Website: home-depot
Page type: billing-address
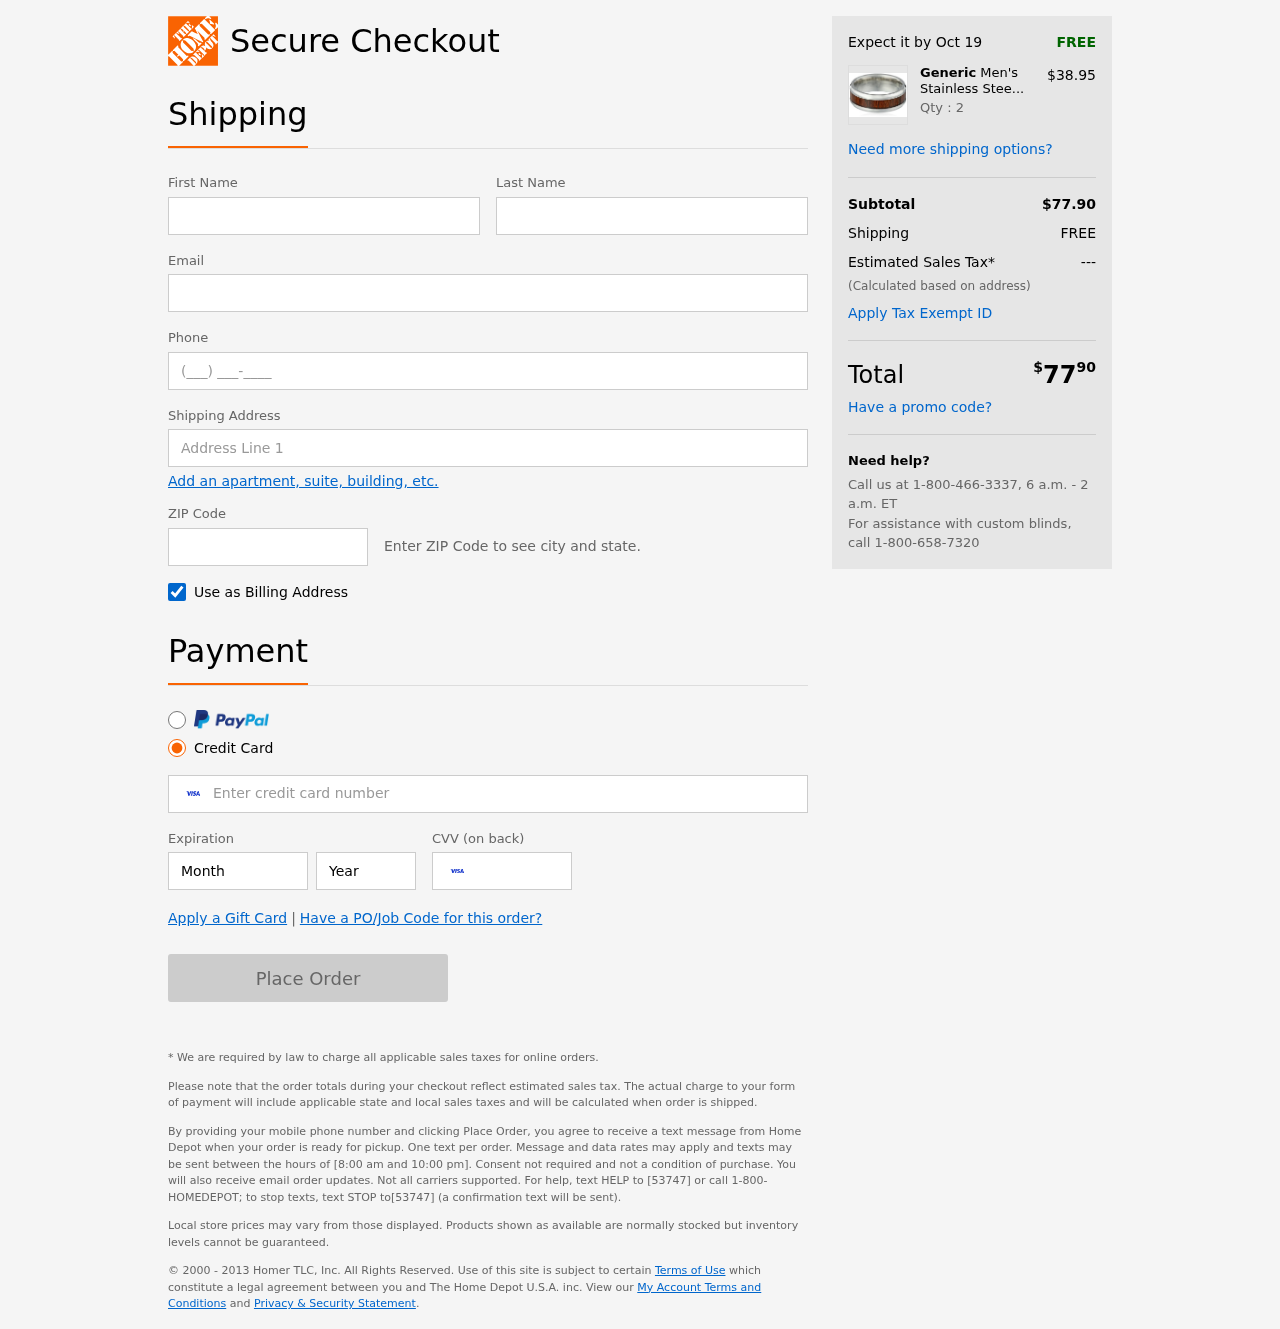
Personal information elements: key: PII_FIRSTNAME
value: Joshua
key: PII_LASTNAME
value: Thompson
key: PII_EMAIL
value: joshua_thompson@hotmail.com
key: PII_PHONE
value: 5493683213
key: PII_STREET
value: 128 Jennifer Union Suite 948
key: PII_POSTCODE
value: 87045
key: PII_CARD_NUMBER
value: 4877 9334 3998 6062
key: PII_CARD_EXPIRY_MONTH
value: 10
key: PII_CARD_CVV
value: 847
Product elements: key: PRODUCT1_BRAND
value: Generic
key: PRODUCT1_NAME
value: Men's Stainless Steel Light Wooden Inlay Ring, Size 11
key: PRODUCT1_PRICE
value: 38.95
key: PRODUCT1_QUANTITY
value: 2
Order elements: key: ORDER_DELIVERY_DATE
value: Oct 19
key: ORDER_SUBTOTAL
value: $77.90
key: ORDER_SHIPPING_COST
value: FREE
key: ORDER_TAX
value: ---
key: ORDER_TOTAL2
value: $7790